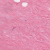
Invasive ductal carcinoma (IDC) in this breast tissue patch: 0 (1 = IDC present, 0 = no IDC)